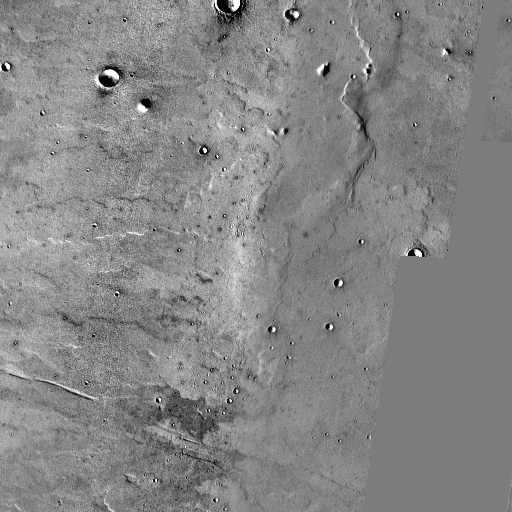
Crater classes present: Background, Other, Layered, Secondary